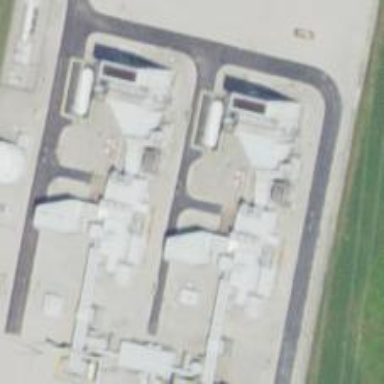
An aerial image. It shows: Gas turbine generator powered by gas.